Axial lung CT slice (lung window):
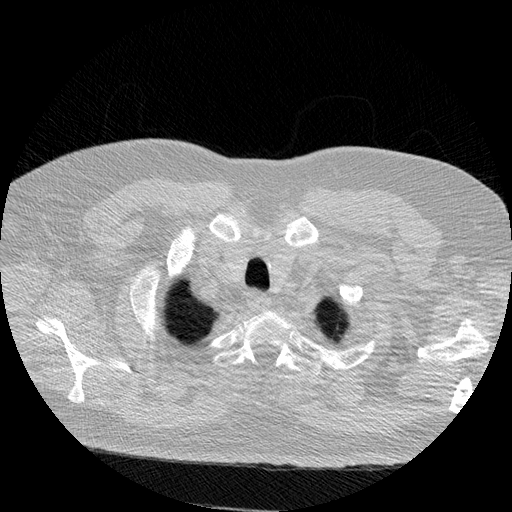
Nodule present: no